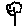
Label: flower